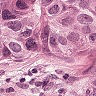
Metastatic tissue present: yes